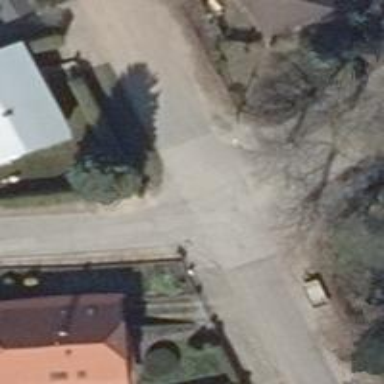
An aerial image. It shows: Residential road.